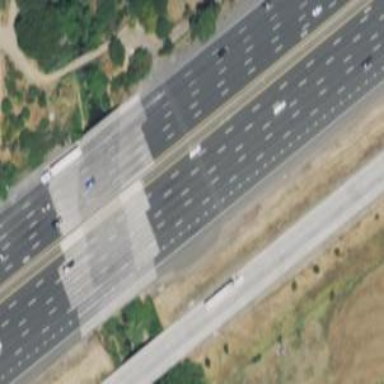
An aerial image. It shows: Motorway bridge.